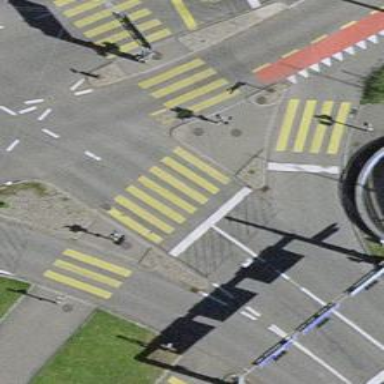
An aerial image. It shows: Crossing with traffic signals.